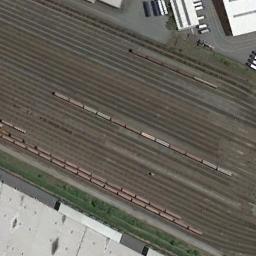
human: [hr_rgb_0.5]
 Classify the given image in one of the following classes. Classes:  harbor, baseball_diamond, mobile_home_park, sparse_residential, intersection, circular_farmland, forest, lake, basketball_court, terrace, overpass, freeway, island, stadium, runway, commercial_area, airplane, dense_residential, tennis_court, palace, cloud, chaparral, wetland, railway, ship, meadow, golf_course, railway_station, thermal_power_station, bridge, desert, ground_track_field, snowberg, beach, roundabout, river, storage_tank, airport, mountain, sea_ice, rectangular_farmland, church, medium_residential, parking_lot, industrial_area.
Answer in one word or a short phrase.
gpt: railway